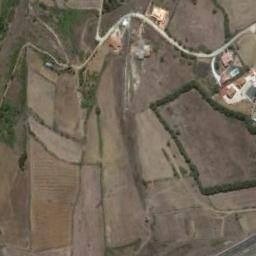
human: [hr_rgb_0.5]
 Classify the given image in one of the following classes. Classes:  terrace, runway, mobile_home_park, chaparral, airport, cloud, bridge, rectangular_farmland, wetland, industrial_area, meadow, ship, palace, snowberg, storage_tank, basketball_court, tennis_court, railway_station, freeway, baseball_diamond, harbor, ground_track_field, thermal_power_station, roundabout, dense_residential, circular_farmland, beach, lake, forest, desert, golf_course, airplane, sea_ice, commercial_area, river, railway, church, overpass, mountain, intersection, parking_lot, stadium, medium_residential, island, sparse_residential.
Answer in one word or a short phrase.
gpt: terrace